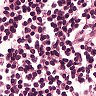
Metastatic tissue present: no